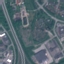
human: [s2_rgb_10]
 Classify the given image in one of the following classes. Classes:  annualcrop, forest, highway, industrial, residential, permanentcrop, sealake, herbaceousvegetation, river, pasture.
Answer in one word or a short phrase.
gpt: Highway